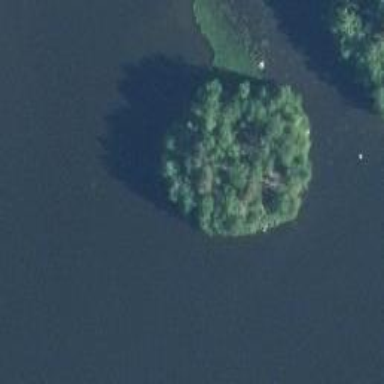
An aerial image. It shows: Islet.